Field crop: tomato
Growth stage: 1
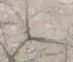
Species: cyperus